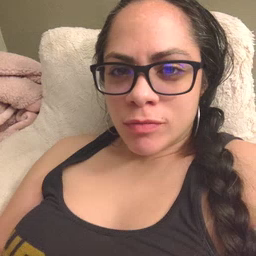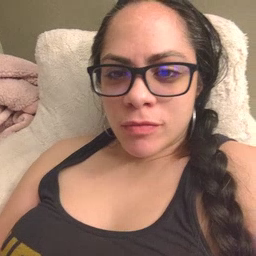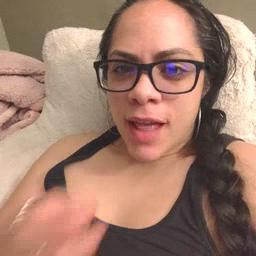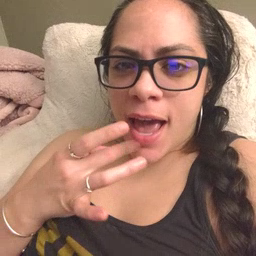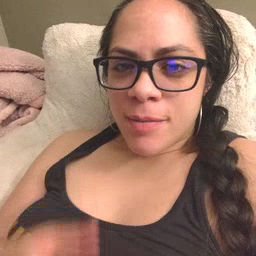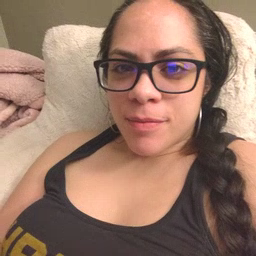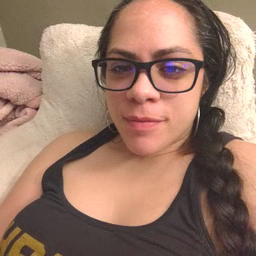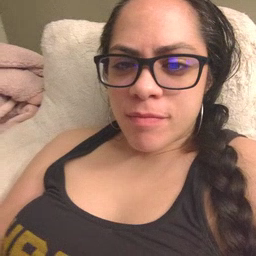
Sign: lamp